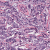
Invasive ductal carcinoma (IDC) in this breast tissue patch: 1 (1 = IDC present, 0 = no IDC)